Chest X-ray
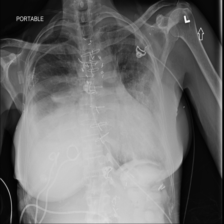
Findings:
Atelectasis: negative
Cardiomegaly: negative
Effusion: negative
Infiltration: negative
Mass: negative
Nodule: negative
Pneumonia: negative
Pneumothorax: negative
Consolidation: negative
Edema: negative
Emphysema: negative
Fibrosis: negative
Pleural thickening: negative
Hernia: negative